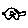
Label: car